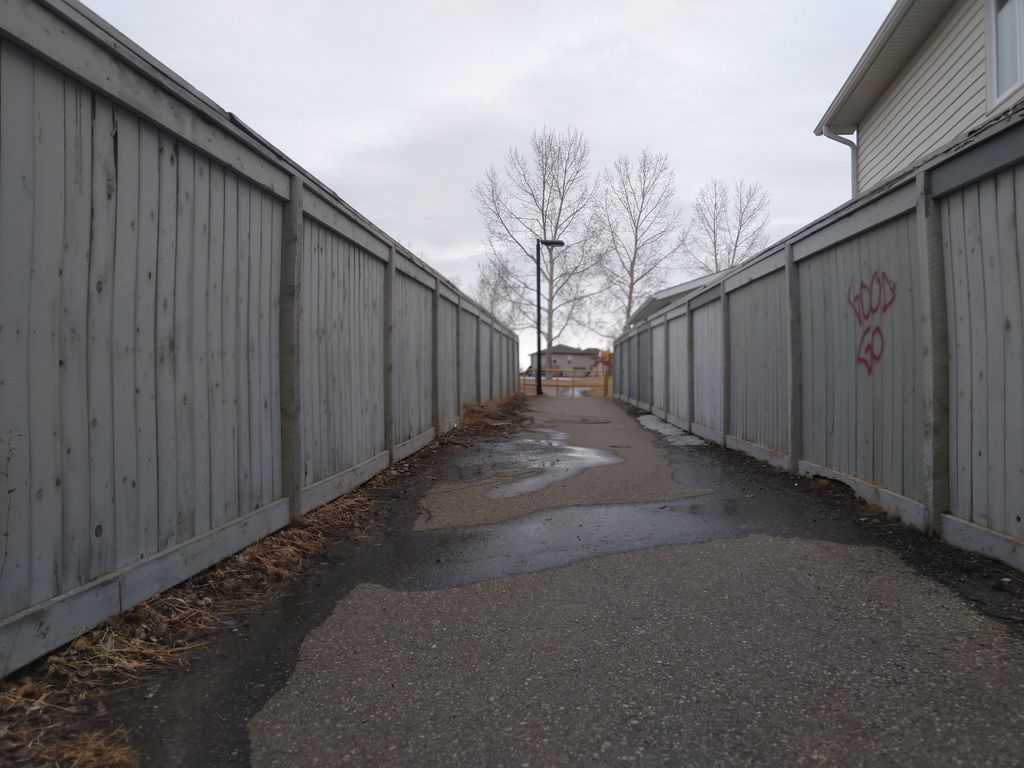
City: calgary